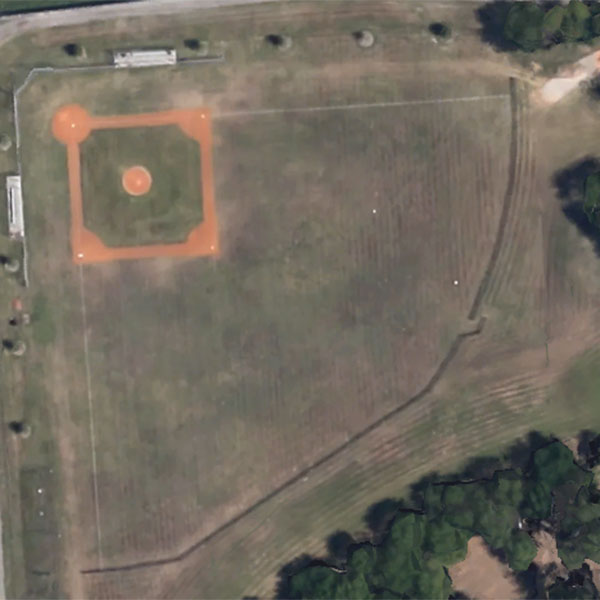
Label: BaseballField